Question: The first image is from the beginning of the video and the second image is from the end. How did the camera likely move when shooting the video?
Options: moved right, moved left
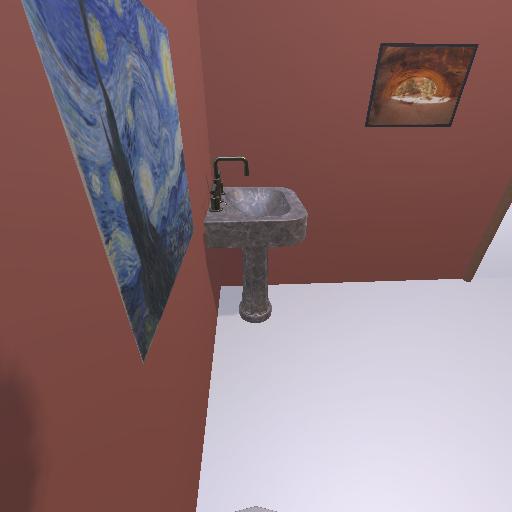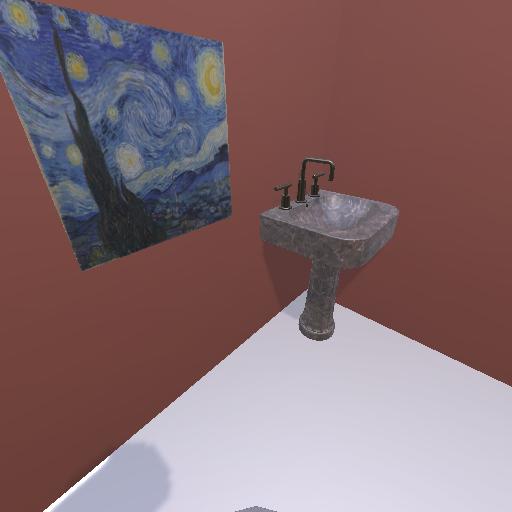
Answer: moved right